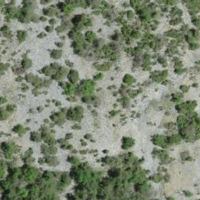
EUNIS habitat code: 45
Species observed at this site:
Prunus mahaleb